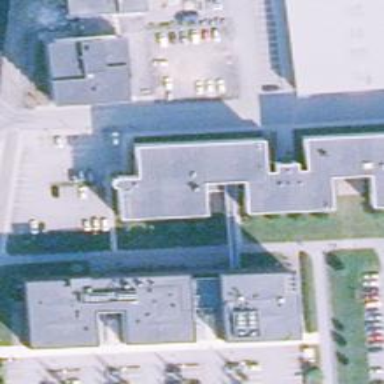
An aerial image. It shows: Government office.